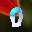
Label: 0